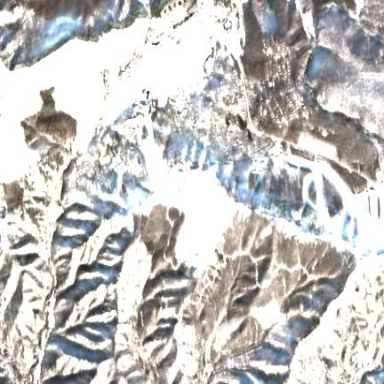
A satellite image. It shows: Area designated for winter sports.